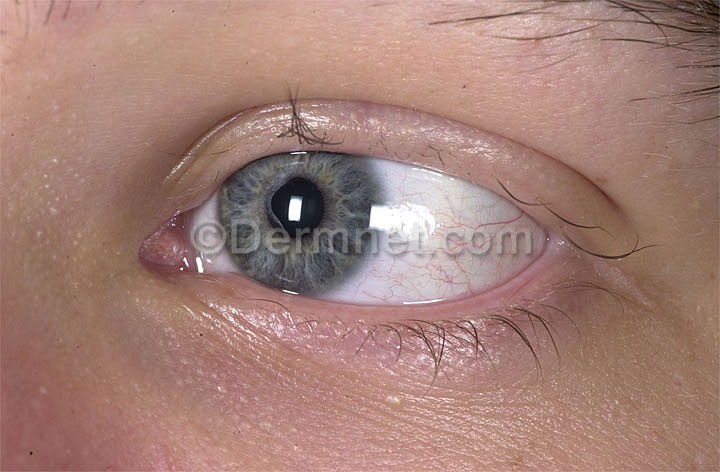
Disease: Nail Fungus and other Nail Disease